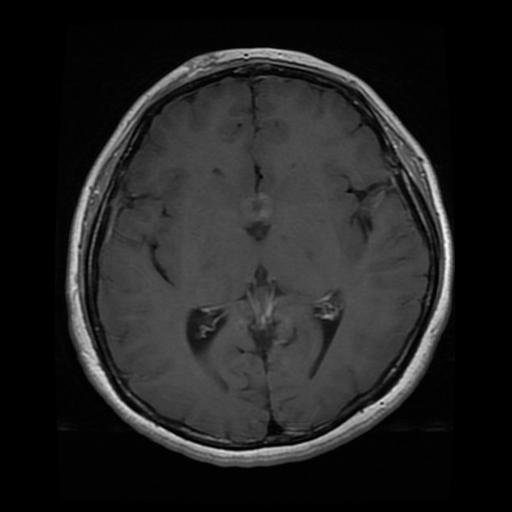
Label: pituitary